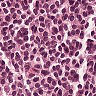
Metastatic tissue present: no